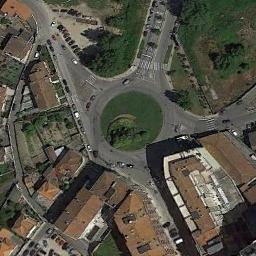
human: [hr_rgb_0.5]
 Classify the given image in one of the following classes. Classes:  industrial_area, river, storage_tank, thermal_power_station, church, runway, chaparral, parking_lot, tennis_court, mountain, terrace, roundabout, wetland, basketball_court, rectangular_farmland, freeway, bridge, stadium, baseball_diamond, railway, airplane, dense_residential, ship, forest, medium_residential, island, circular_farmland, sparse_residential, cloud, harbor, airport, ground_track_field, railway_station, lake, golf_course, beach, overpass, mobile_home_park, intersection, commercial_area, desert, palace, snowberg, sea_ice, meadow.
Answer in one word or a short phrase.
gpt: roundabout